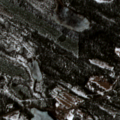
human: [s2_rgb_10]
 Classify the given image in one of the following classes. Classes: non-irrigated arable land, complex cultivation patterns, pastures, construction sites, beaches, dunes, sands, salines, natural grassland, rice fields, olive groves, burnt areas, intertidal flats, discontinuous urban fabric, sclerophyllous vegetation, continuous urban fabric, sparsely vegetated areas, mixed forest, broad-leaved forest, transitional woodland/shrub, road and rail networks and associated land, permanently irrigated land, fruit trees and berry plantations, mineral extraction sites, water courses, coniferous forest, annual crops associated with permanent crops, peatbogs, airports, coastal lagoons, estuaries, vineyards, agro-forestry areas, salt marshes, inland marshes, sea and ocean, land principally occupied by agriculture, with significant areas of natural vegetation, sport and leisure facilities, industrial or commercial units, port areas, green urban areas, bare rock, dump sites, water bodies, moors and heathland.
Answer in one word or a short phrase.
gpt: land principally occupied by agriculture, with significant areas of natural vegetation, coniferous forest, water bodies